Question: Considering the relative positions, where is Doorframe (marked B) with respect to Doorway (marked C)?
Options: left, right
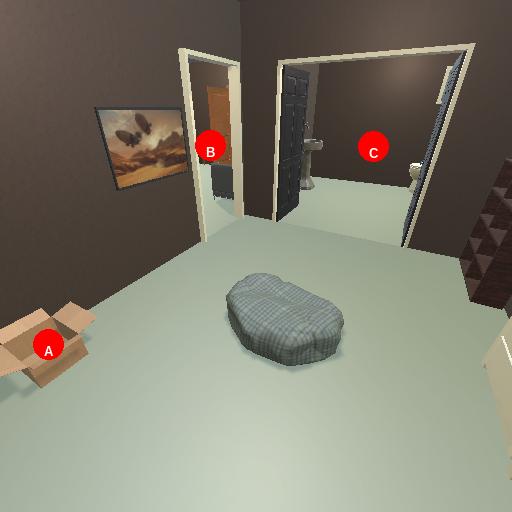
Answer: left